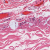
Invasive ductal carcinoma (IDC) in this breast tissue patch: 0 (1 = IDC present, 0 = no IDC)